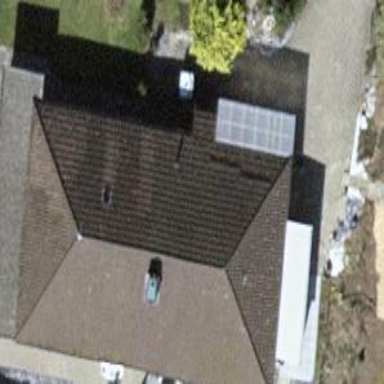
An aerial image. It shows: Hipped roof house.